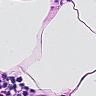
Metastatic tissue present: no